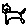
Label: cat